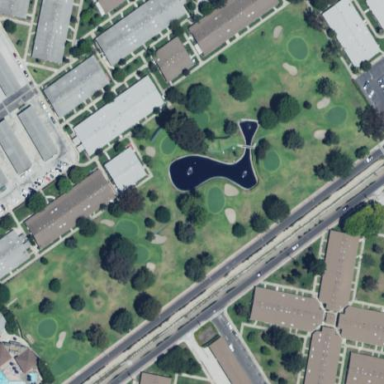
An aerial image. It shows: Pitch-and-putt golf course on leisure land.